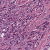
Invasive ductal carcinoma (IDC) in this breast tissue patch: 1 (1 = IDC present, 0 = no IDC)